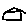
Label: house